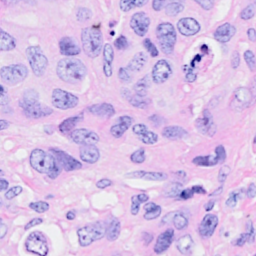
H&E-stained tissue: Breast